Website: crate-barrel
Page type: billing-address
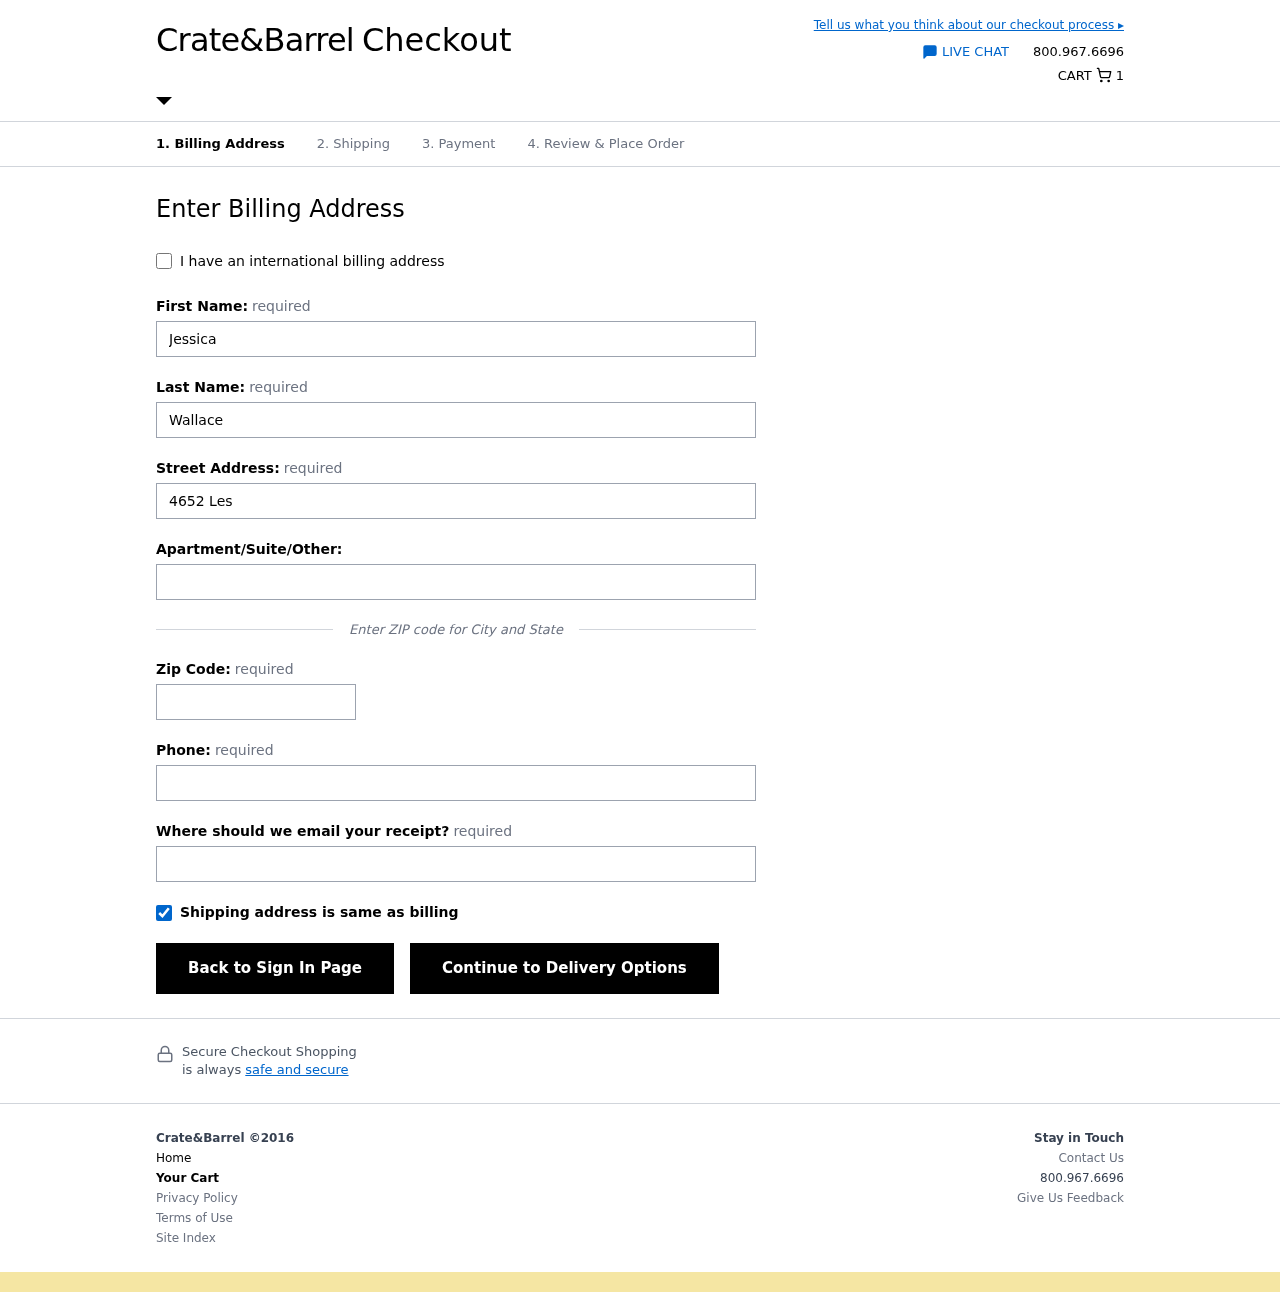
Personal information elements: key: PII_EMAIL
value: jessicawallace@gmail.com
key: PII_FIRSTNAME
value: Jessica
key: PII_LASTNAME
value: Wallace
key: PII_PHONE
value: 7292376101
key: PII_POSTCODE
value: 44656
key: PII_STREET
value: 4652 Leslie Roads Apt. 334
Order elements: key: ORDER_NUM_ITEMS
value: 1